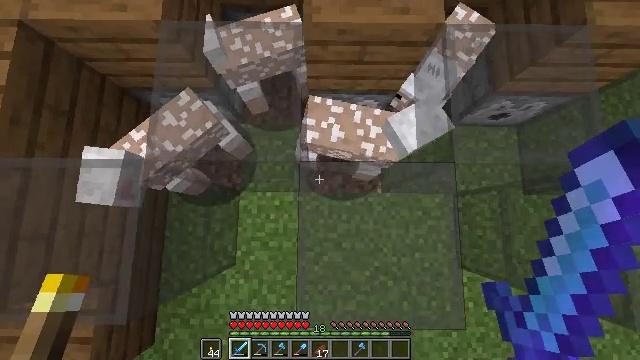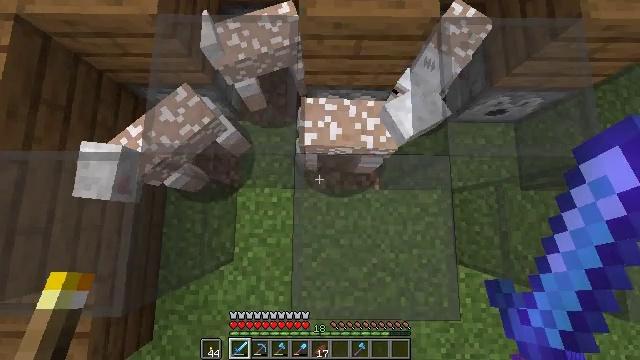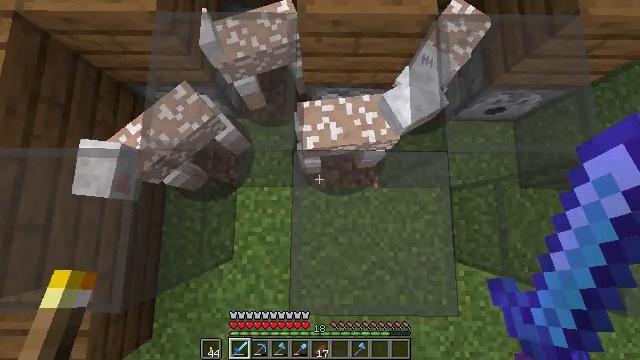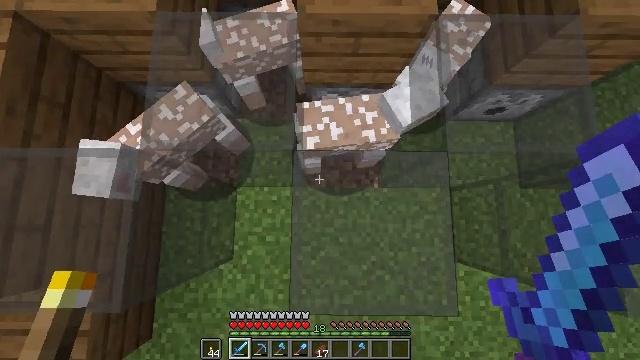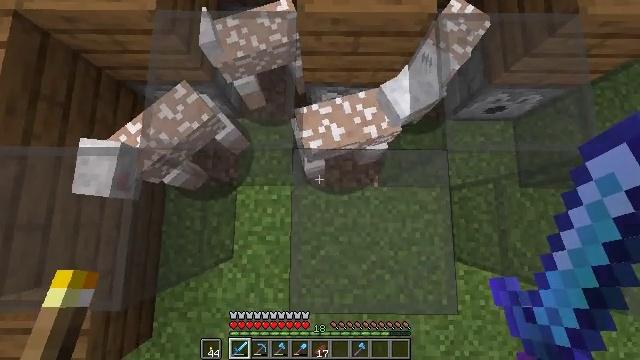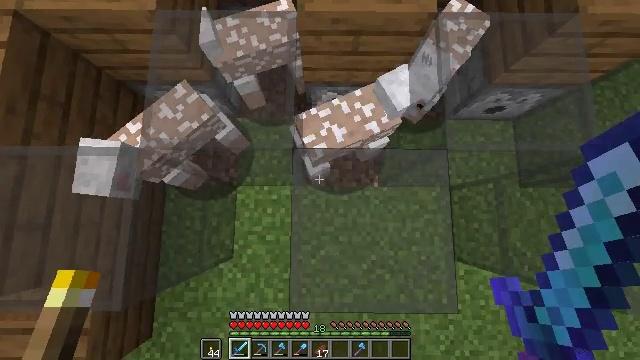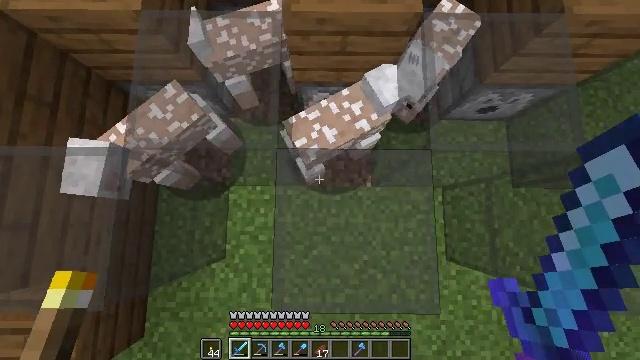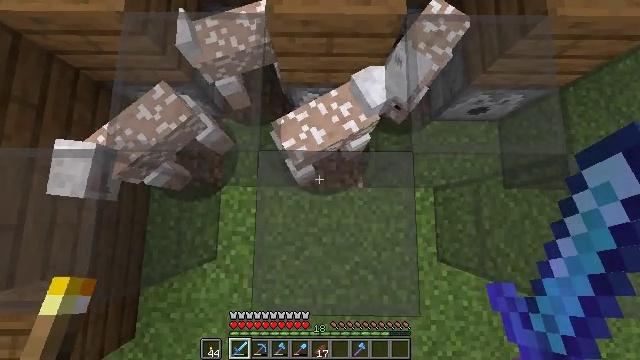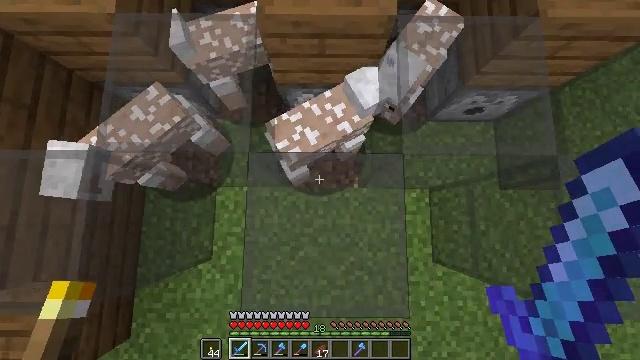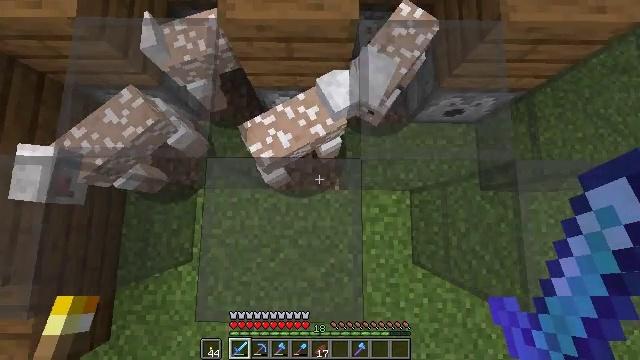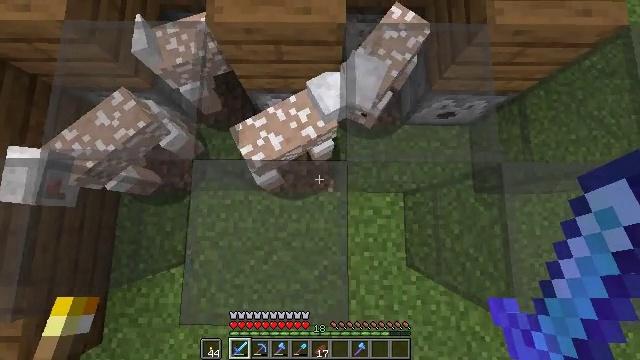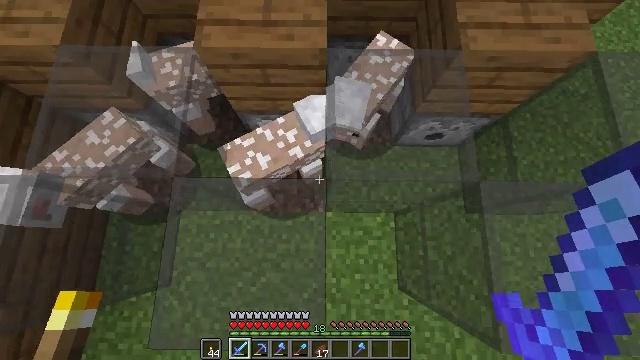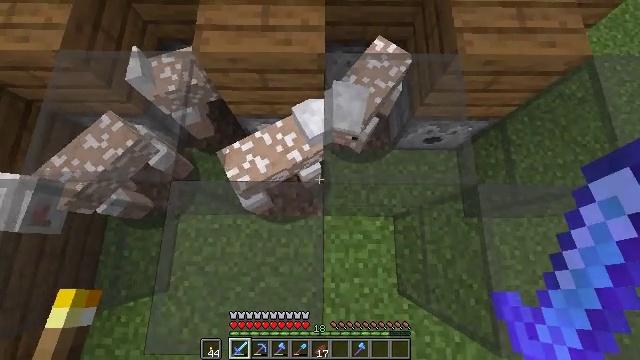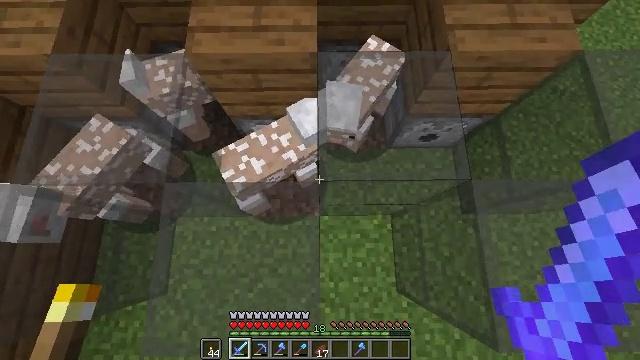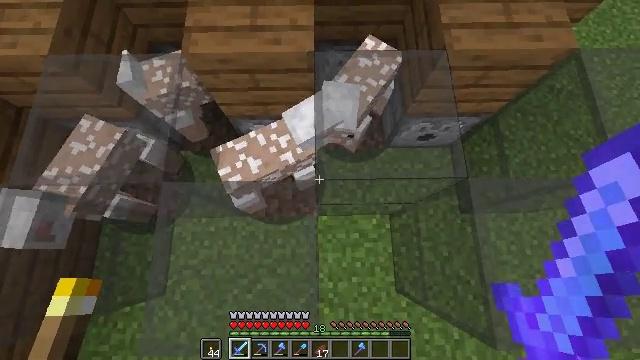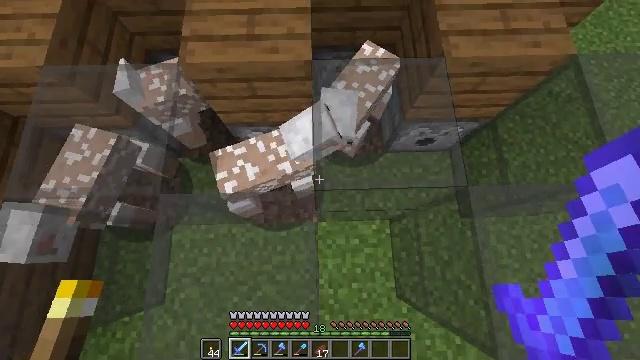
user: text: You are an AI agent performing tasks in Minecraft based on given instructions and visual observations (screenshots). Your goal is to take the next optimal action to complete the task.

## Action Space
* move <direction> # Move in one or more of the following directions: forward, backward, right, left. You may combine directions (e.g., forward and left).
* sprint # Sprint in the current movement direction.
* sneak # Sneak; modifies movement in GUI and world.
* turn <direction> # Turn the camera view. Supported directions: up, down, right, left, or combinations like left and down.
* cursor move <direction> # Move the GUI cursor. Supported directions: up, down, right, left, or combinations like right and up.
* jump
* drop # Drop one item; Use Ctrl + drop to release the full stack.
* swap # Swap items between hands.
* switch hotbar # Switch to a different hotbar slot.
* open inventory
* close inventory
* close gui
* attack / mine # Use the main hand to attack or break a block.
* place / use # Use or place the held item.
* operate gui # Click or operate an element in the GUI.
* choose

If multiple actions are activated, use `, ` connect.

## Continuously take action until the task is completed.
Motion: motion action
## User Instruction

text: Attack the shulker box to pick it up.
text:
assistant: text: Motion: no_op
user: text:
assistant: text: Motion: no_op
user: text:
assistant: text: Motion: no_op
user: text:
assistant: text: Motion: no_op
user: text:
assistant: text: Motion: no_op
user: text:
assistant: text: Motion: move right
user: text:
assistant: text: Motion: move right
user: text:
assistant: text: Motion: move right
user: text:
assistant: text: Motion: move right
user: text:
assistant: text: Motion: no_op
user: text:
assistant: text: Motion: turn up
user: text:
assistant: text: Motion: no_op
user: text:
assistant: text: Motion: turn right
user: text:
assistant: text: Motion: no_op
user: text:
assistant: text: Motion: move forward
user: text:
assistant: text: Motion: move forward
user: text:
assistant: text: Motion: move forward and move right, turn right
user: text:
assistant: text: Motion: move forward and move right
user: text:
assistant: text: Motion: move forward and move right
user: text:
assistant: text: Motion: no_op
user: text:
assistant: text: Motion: turn left
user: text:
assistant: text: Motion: turn left and down
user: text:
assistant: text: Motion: no_op
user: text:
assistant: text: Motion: turn left and down
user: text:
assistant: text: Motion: no_op
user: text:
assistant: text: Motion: no_op
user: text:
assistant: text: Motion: no_op
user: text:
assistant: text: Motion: no_op
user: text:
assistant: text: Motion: no_op
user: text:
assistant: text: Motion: no_op